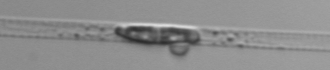
Label: Dactyliosolen_blavyanus